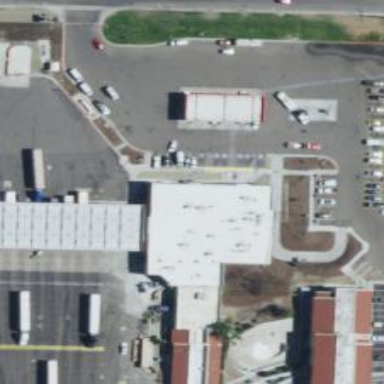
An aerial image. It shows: Convenience store located within hotel that also serves as motel for tourists.